Interaction volume radius: 5 \u00c5
Interaction volume height: 35 \u00c5
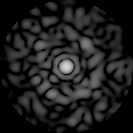
Disorder parameter: 0.8272